Question: I am trying to make it so that my carousel can share a horizontal row with other text but it isn't working as for some reason its taking up 100% width when its set to take 40%.
I'll post code and screenshots below.

In the picture above, it shows the carousel with text under it but I want the text to be beside it.
When I use Chrome's development kit it shows that a margin is taking up the whole row on the right side but I don't believe it says that anywhere in the code D:
Code:
'''
<div style="border:2px solid #cecece;margin-left:7%;margin-top:3%;margin-right:7%;padding:1%;">
<div id="carousel-example-generic" class="carousel slide span4" data-ride="carousel" style="margin:0px !important;">
<!-- Indicators -->
<ol class="carousel-indicators">
<li data-target="#carousel-example-generic" data-slide-to="0" class="active"></li>
<li data-target="#carousel-example-generic" data-slide-to="1"></li>
<li data-target="#carousel-example-generic" data-slide-to="2"></li>
</ol>
<!-- Wrapper for slides -->
<div class="carousel-inner">
<div class="item active">
<img src="http://images.eurogamer.net/2013/usgamer/league_of_legends.jpg" alt="...">
<div class="carousel-caption">
League of Legends
</div>
</div>
<div class="item">
<img src="http://assets1.ignimgs.com/vid/thumbnails/user/2013/09/03/minecraft.jpg" alt="...">
<div class="carousel-caption">
Minecraft
</div>
</div>
<div class="item">
<img src="http://www.gamerheadlines.com/wp-content/uploads/2013/11/135.jpg" alt="...">
<div class="carousel-caption">
Call of Duty: Ghosts
</div>
</div>
</div>
</div>
<div class="span5">
<p>Test</p>
</div>
</div>
</div>
'''
CSS:
'''
.carousel{width:40% !important;}
.carousel .slide {
width:40% !important;
}
'''
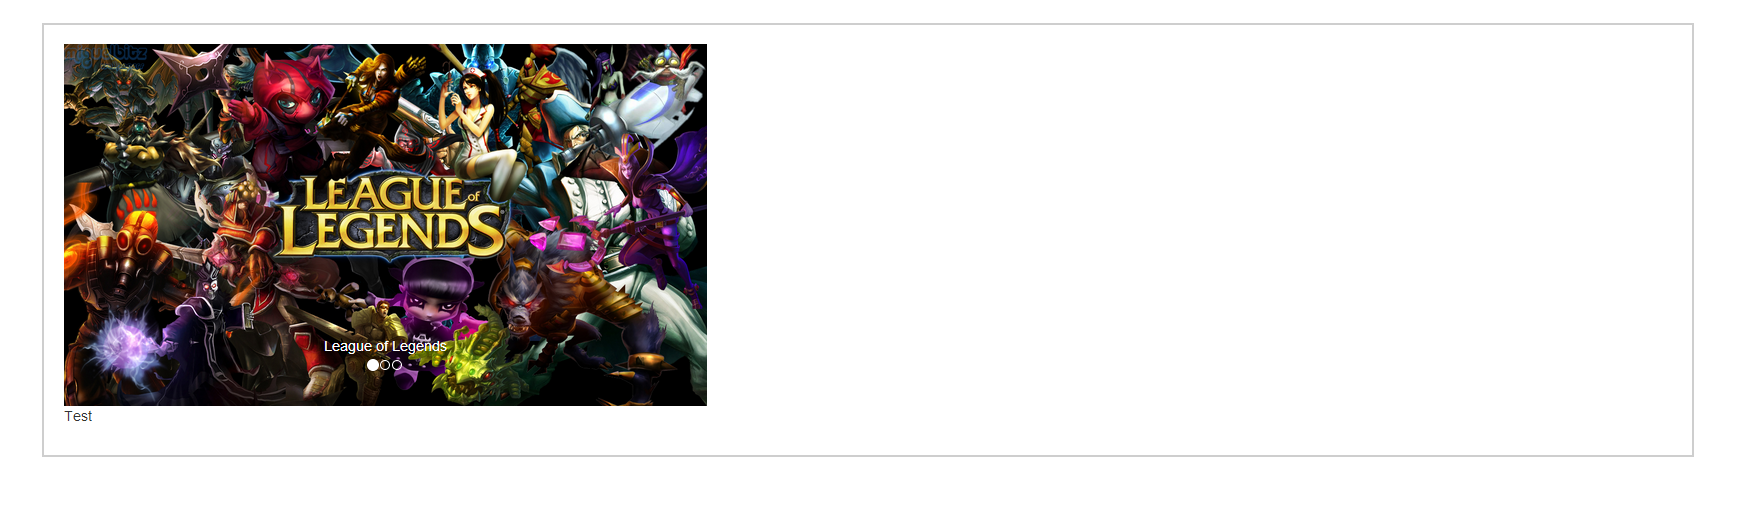
Answer: A 'div' element will, unless instructed otherwise, appear as a block element. Unless specified otherwise, this block will fill out the entire width of the next outer container which has been supplied a width or derived one from the logical order of elements in the document.
Your outer wrapper 'div' ('#carousel-example-generic') was set to classname '.slide' (and '.carousel .slide' btw, which overlaps, so one definition does suffice), therefore a 'width' of '40%' was applied through the CSS definitions. If you remove the 'width', as another user suggested, and then apply 'display:inline-block' to your carousel wrapper, add a 'div' right afterwards which also is set to 'display:inline-block', you end up with the two elements next to one another.
<URL>
Please note: i added outer wrappers so that its clearer to you why it works and how it is achieved.
Also note that while 'inline-block' is nowadays widely supported, there are a few older browsers which are still fairly present, which have problems with that CSS property.
<URL>
If you want to take a safer route you can choose to 'float' the two 'div' elements next to one another, but be aware that you must <URL> if you don't want any adjacent elements to appear next to your 'div'.